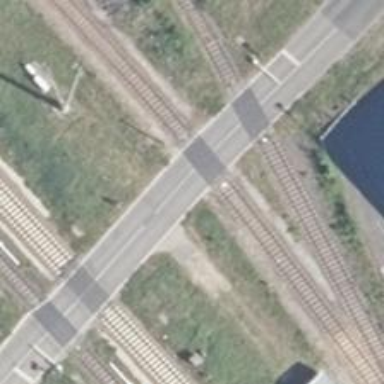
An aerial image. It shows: Level crossing along the railway.